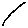
Label: line